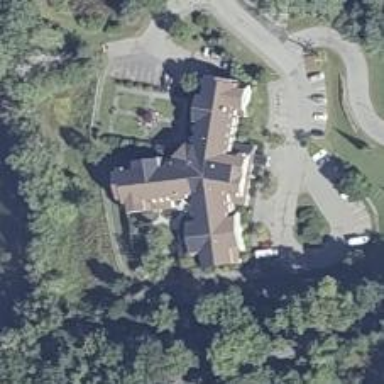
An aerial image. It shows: Healthcare facility.